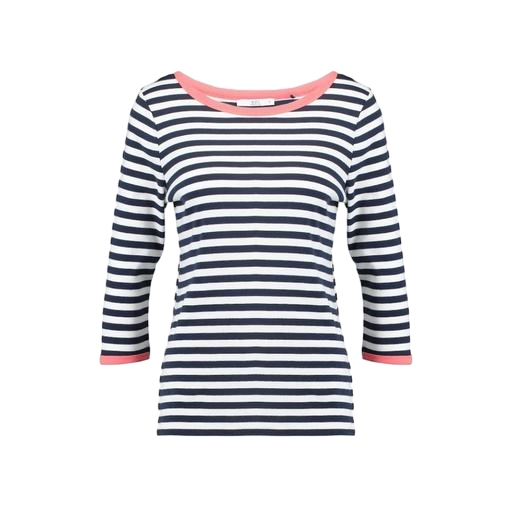
blue long-sleeved striped top, striped t-shirt, striped shirt, white background